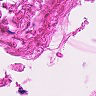
Metastatic tissue present: no